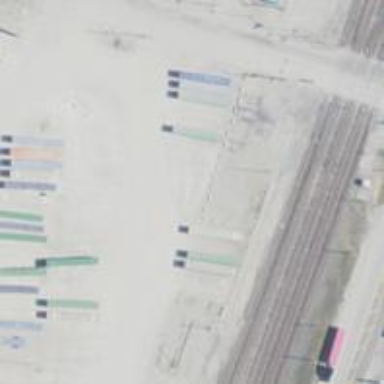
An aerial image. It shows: Intermodal railway yard.